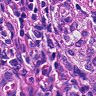
Metastatic tissue present: no